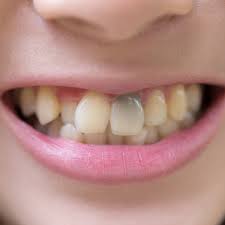
Condition: Tooth Discoloration